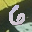
Label: 6